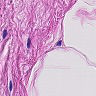
Metastatic tissue present: no